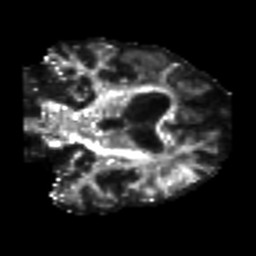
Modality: FA
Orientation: coronal
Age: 70
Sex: female
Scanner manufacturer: siemens
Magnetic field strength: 3 T
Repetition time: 7.3 s
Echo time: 0.087 s